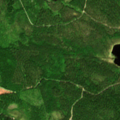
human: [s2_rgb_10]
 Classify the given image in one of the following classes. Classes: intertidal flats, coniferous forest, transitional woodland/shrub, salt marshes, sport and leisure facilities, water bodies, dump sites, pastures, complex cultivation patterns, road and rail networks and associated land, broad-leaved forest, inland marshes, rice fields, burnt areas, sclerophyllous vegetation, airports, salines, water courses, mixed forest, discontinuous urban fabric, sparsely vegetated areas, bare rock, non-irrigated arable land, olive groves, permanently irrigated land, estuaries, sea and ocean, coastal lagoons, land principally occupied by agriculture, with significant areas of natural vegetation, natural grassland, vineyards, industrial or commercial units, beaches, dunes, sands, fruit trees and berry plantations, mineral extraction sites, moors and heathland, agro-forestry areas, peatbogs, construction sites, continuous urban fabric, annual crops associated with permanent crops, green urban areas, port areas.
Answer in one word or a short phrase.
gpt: coniferous forest, mixed forest, water bodies